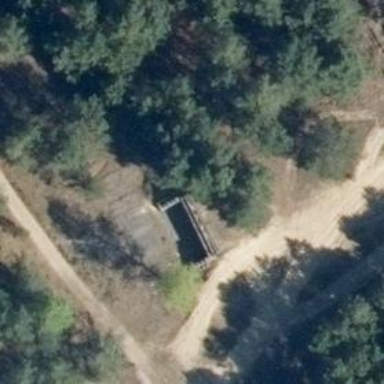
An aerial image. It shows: Military bunker.